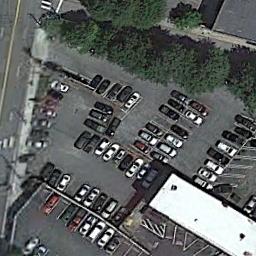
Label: parking_lot